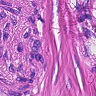
Metastatic tissue present: yes